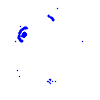
Particle: electron